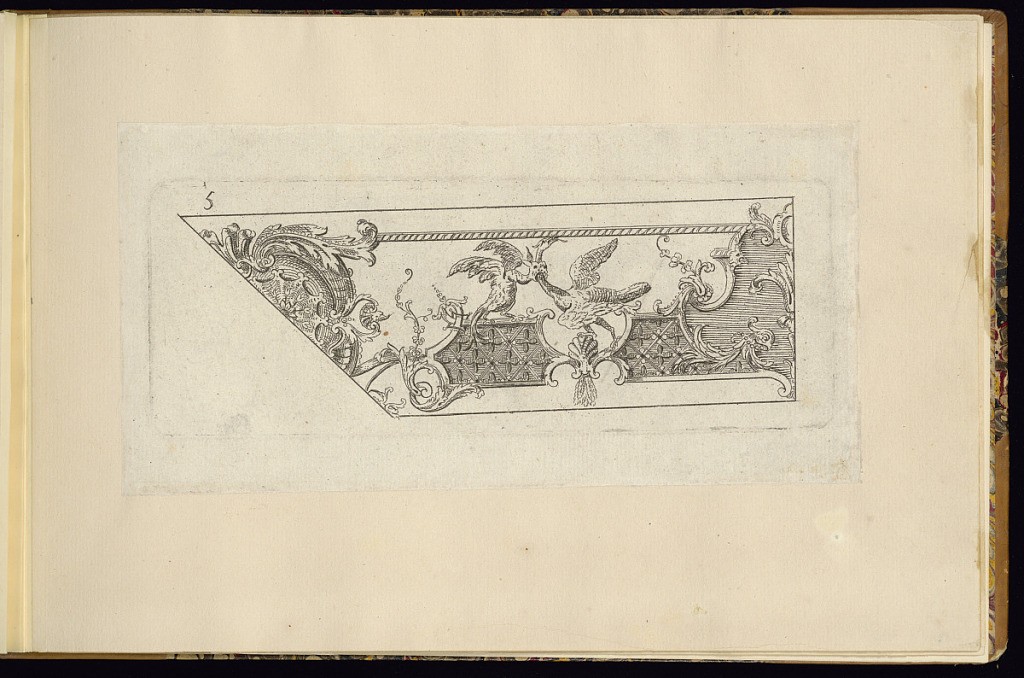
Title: Detail from a Frame or Molding Design
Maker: François Roumier, French, 16..–1748
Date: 1750
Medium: Etching on paper
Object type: Print
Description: Design for a corner detail of a frame or molding featuring scrolling leaves, acanthus leaves, diaper and flower pattern, beading, fleurons, fluting, gadrooning, shell motifs, and birds. The plate is numbered.